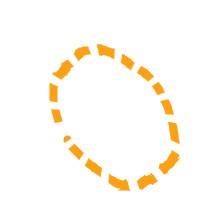
Shape: circle